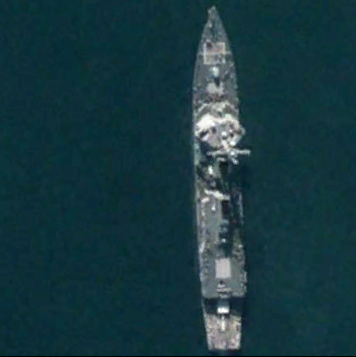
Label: destroyer